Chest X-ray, PA view. Patient: 76 years old, sex M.
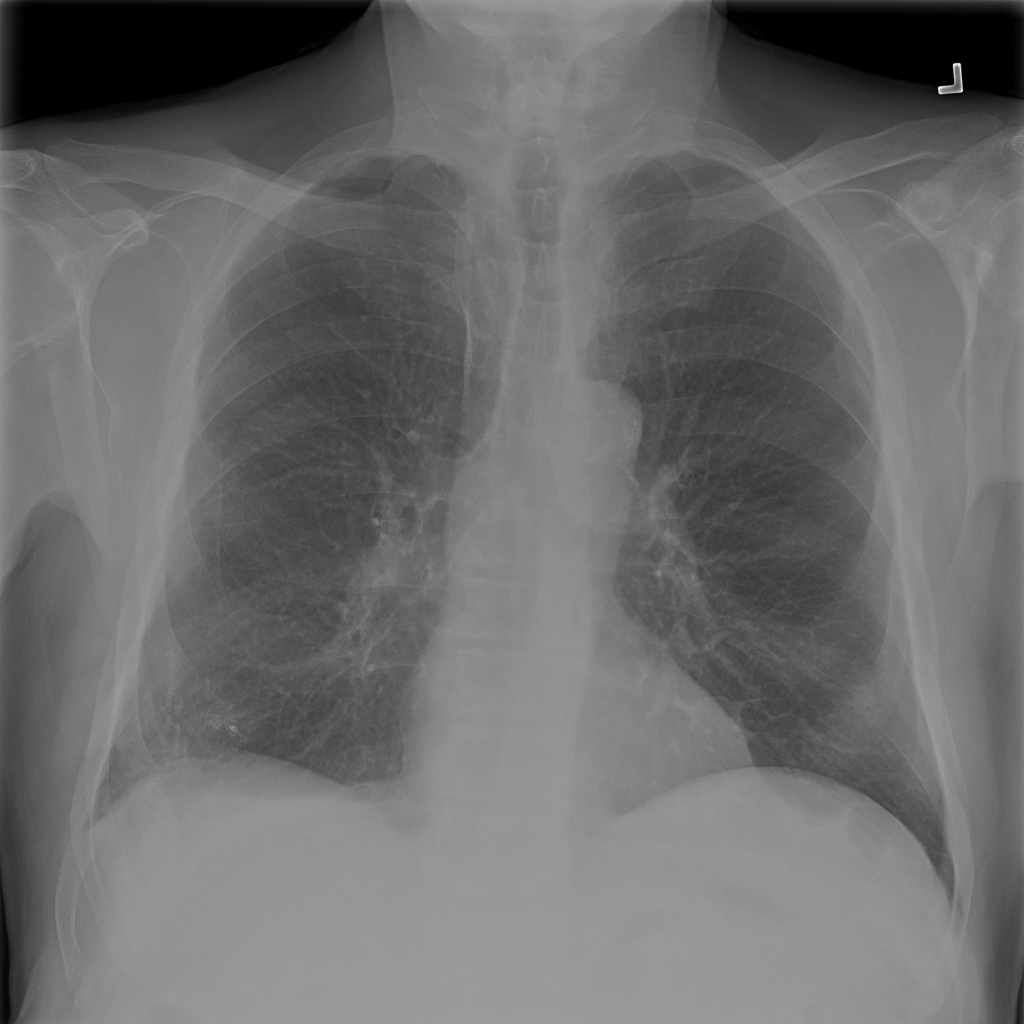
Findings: No Finding